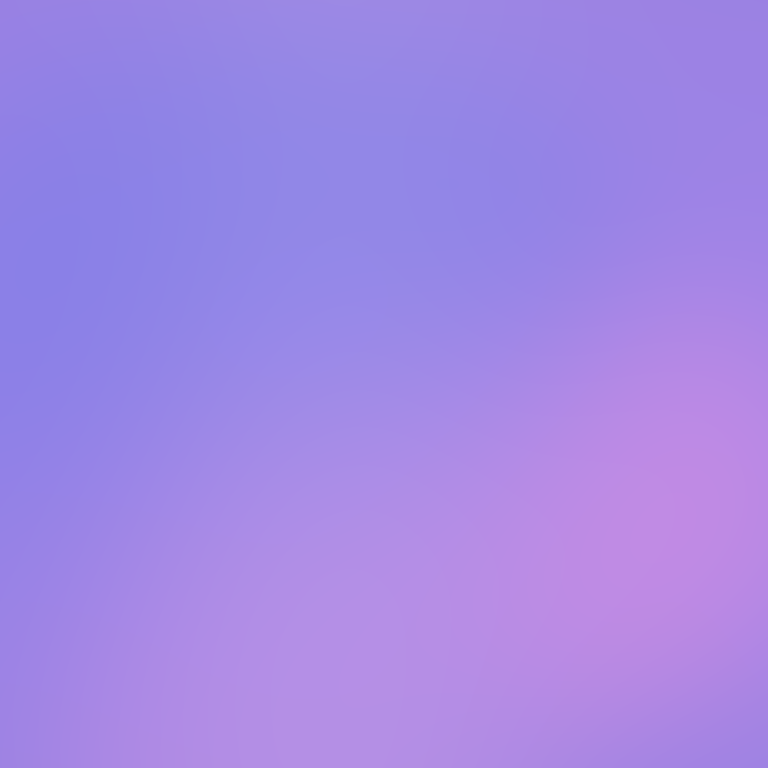
Abstract light effect, smooth gradient from soft purple to gentle pink, calm atmosphere, diffuse light, no room, no furniture, no objects.